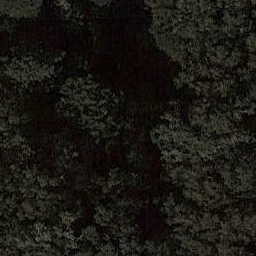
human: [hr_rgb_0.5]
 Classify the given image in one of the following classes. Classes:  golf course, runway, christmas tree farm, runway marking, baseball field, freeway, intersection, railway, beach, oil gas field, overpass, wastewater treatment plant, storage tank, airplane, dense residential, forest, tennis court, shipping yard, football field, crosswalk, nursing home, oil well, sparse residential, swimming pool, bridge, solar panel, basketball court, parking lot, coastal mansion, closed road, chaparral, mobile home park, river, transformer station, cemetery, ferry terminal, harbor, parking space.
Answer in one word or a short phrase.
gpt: forest